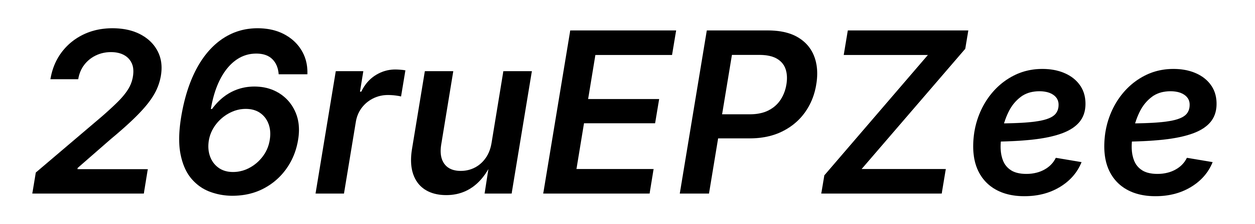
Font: Inter-Italic_SemiBold_Italic